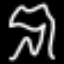
Label: squiggle